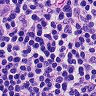
Metastatic tissue present: no